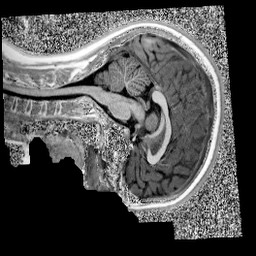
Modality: UNIT1
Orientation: sagittal
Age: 11
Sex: female
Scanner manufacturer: siemens
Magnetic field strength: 3 T
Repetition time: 4 s
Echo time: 0.00303 s